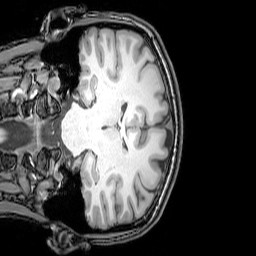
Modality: T1w
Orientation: coronal
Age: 24
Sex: female
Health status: healthy
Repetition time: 0.081 s
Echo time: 0.037 s